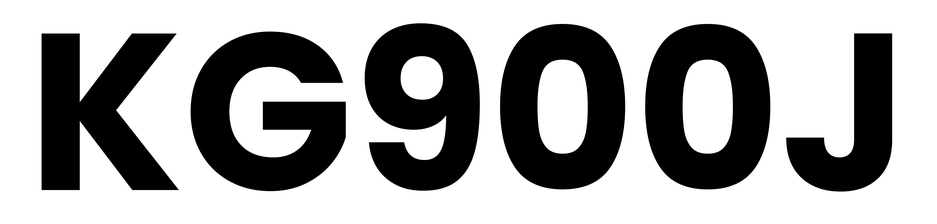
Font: Poppins-Bold